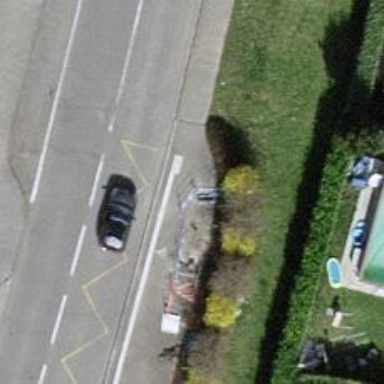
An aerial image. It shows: Light grey transit shelter with advertising poster box.